Interaction volume radius: 10 \u00c5
Interaction volume height: 15 \u00c5
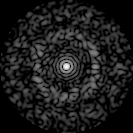
Disorder parameter: 0.8388